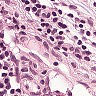
Metastatic tissue present: no